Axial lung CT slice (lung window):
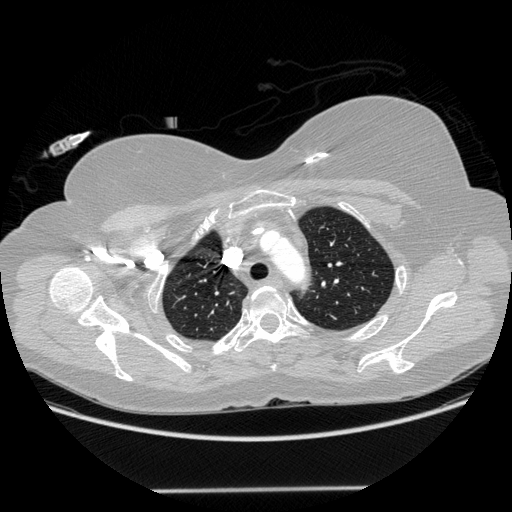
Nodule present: no